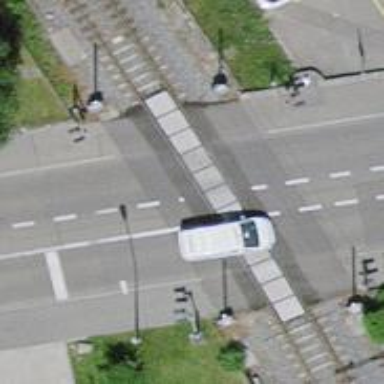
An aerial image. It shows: Level crossing with lights and saltire. The barrier at the crossing is double half.